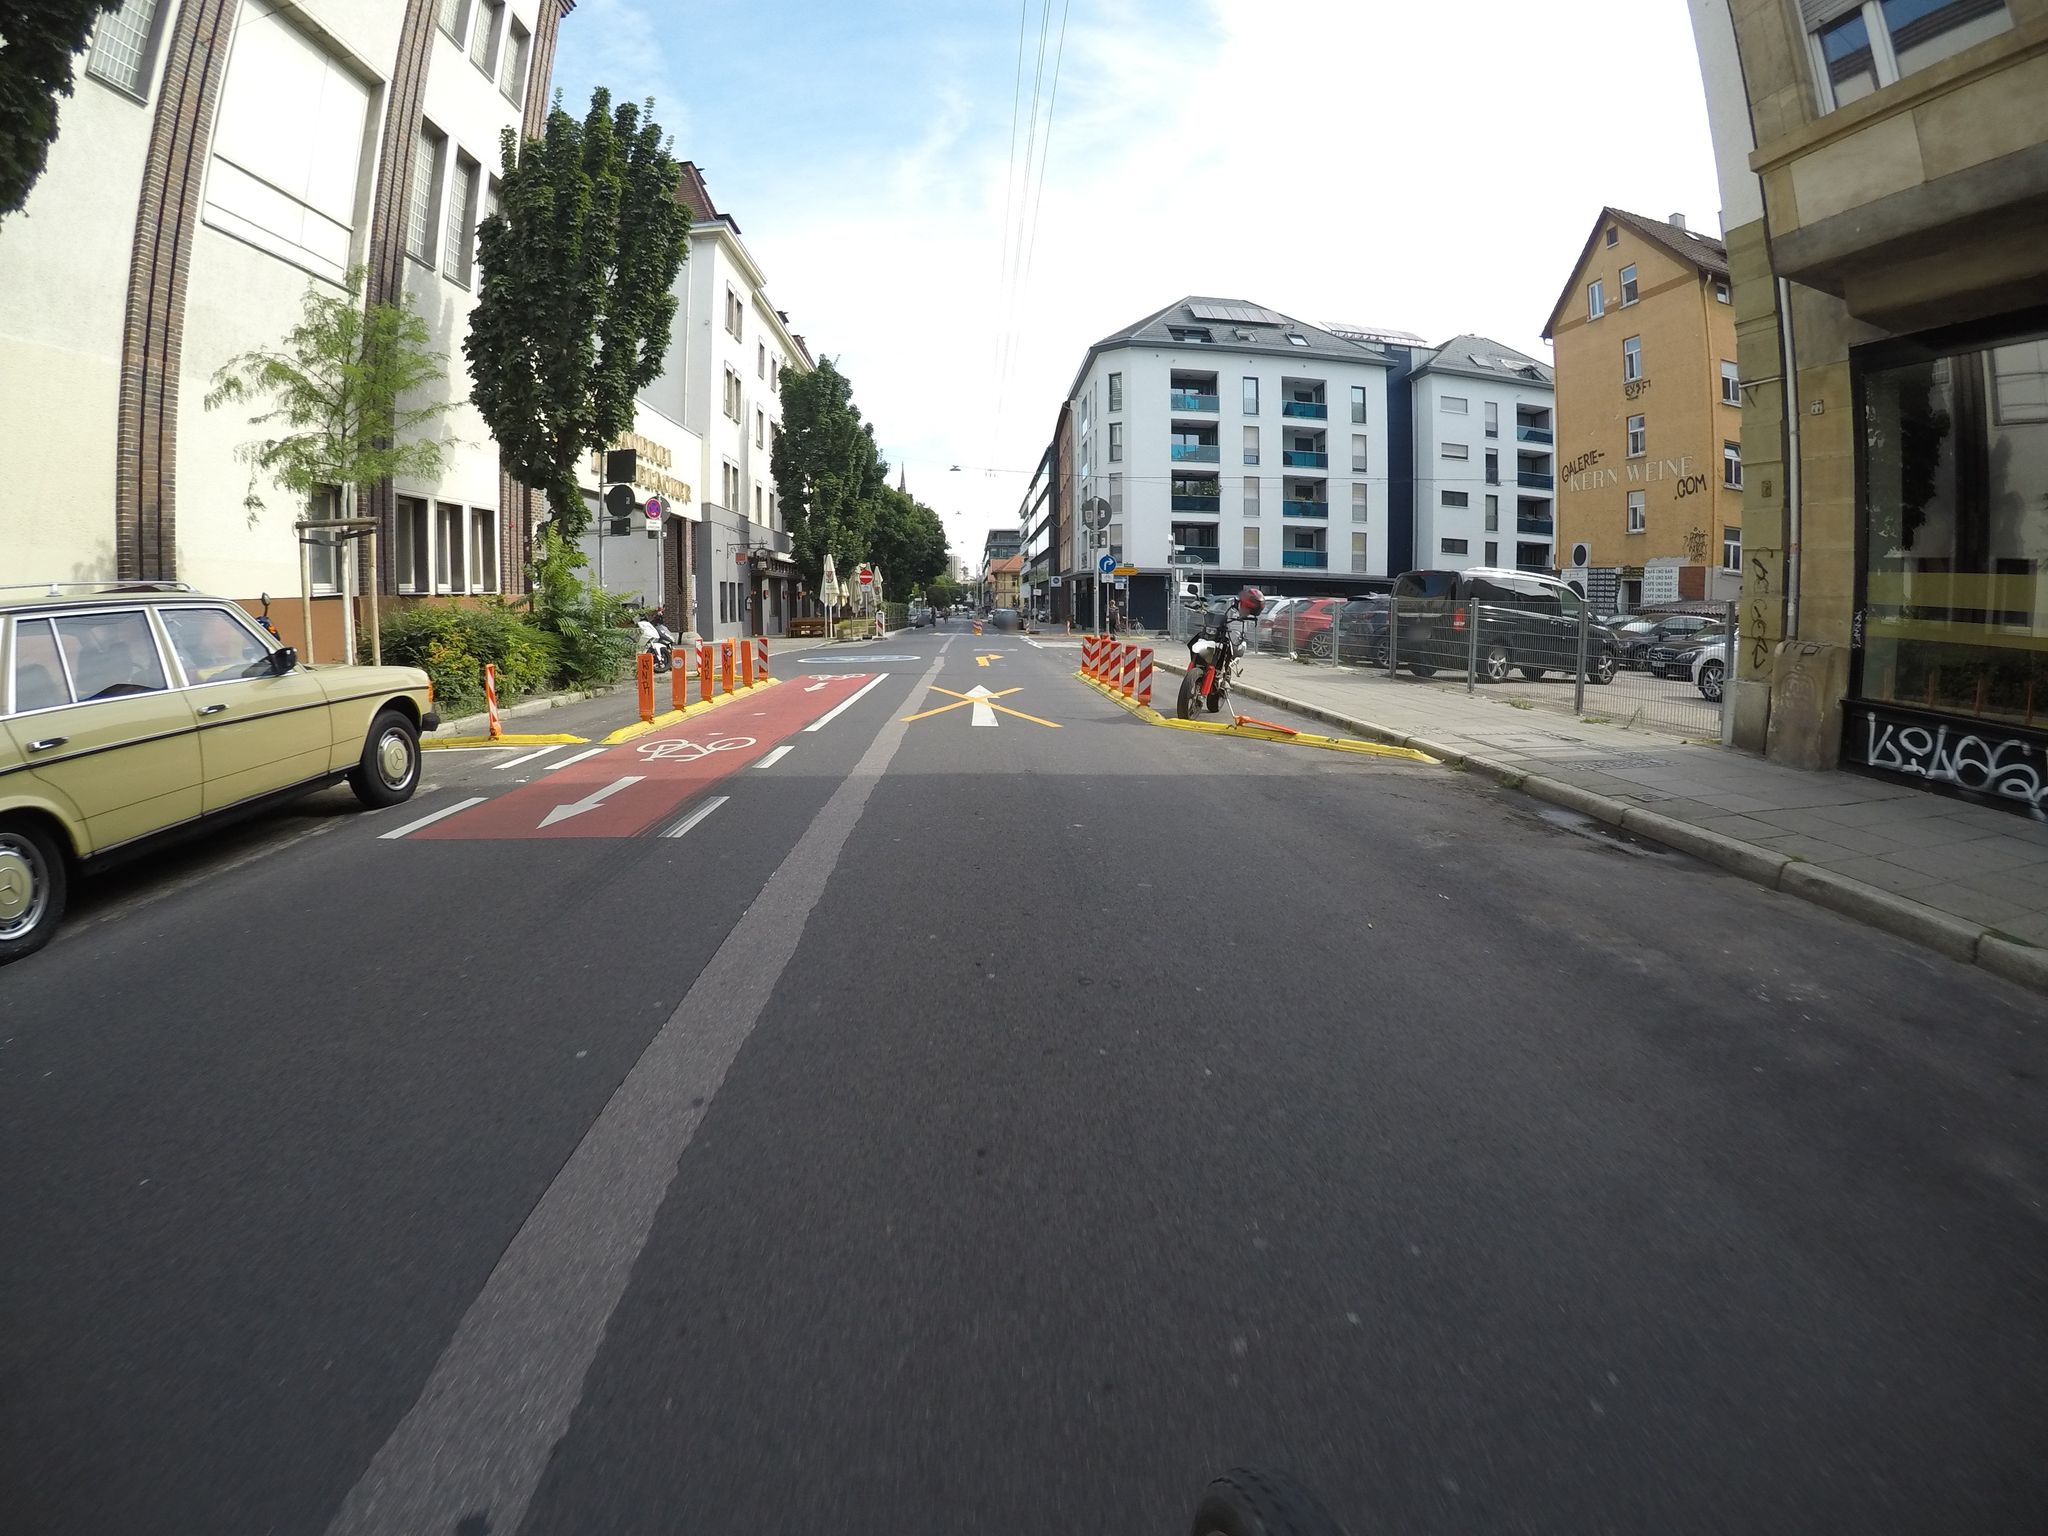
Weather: clear
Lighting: day
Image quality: good
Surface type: driving surface
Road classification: residential
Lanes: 1
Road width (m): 4, 9.5
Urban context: urban centre
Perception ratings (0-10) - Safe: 6.42, Lively: 8.09, Beautiful: 5.64, Boring: 2.2, Depressing: 1.56, Wealthy: 5.56